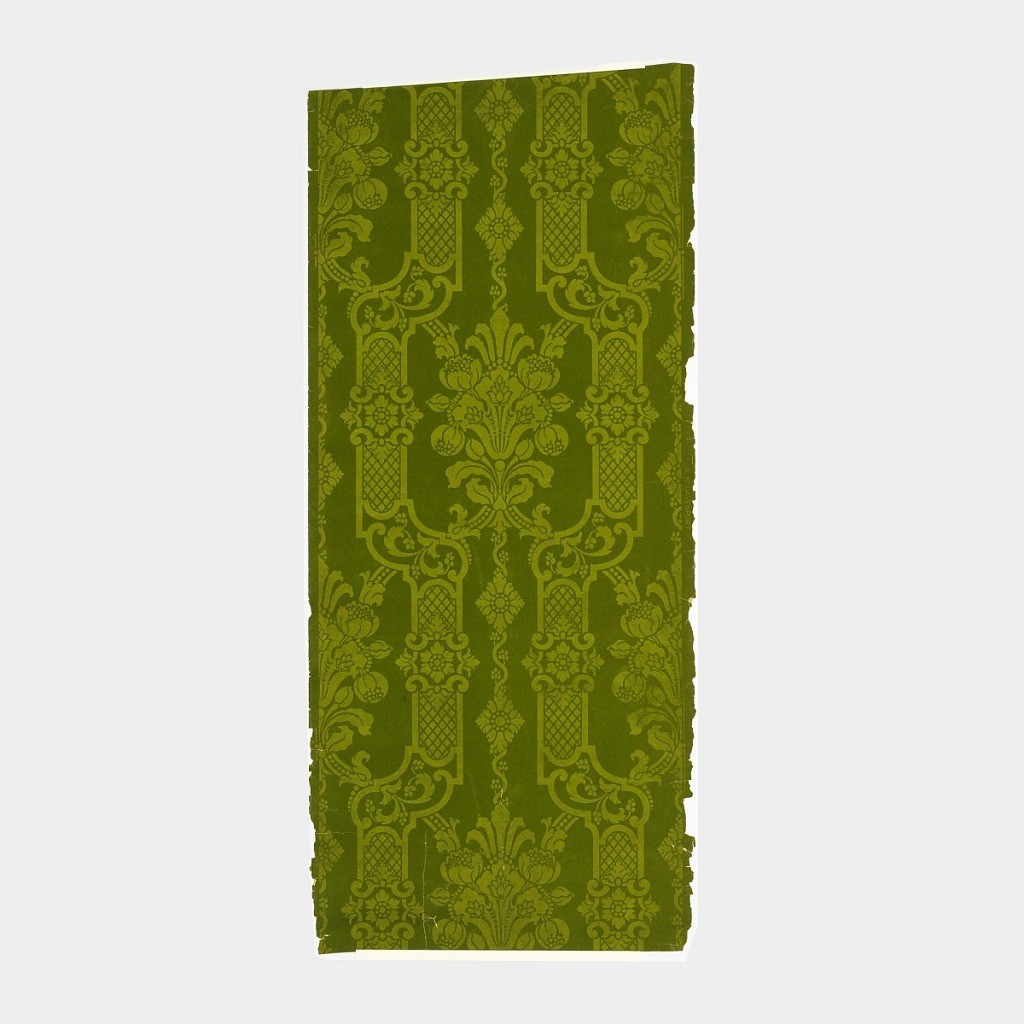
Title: Sidewall
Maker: A. H. Davenport, American
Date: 1875–1900
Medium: Block-printed and flocked paper
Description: Flocked symmetrical stylized floral bouquet enclosed in frame-like strapwork with some cross-hatch pattern. Printed in light and dark chartreuse.